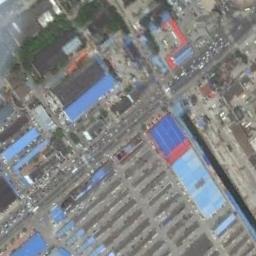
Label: industrial_area